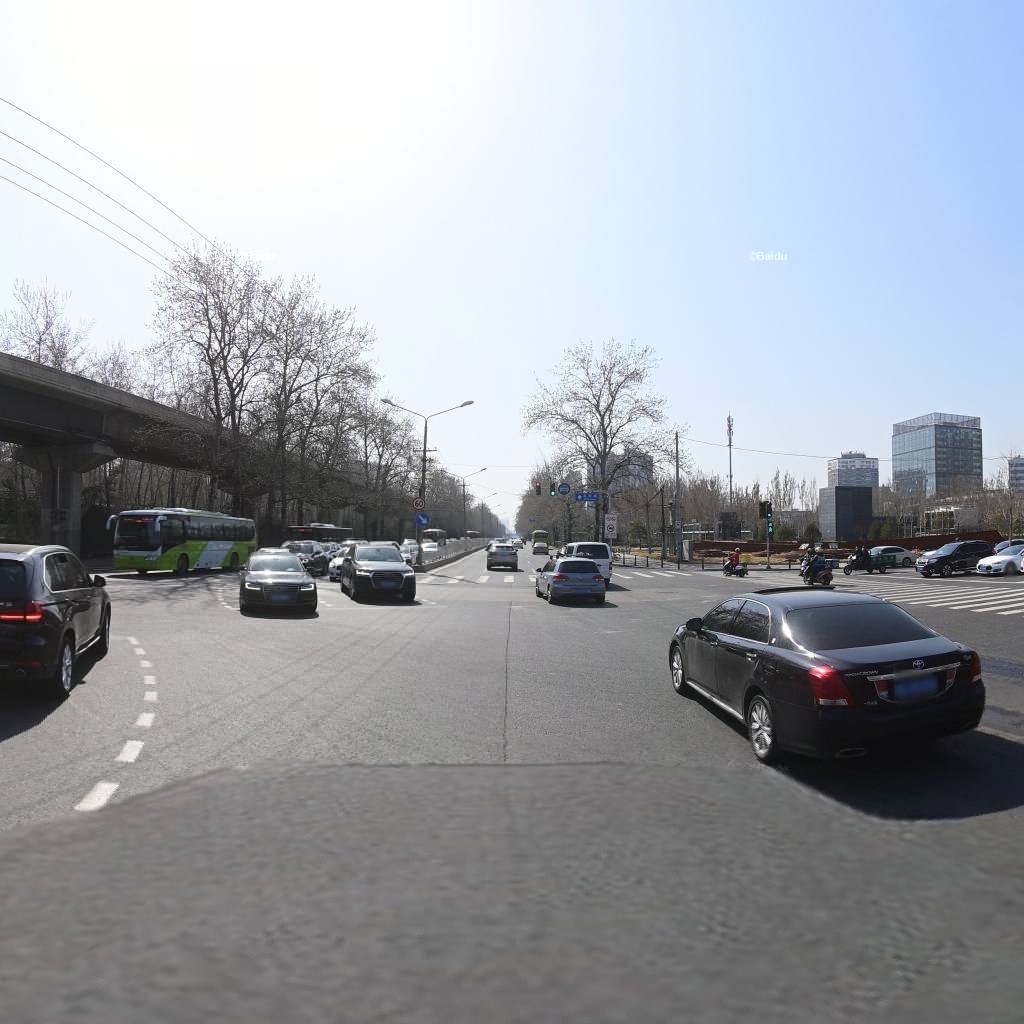
Region: Chaoyang
Road damage annotations: manhole cover, longitudinal crack